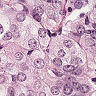
Metastatic tissue present: yes